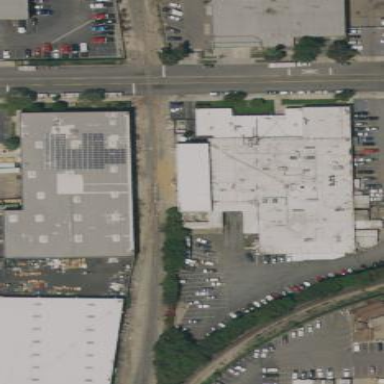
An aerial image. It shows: Factory building.